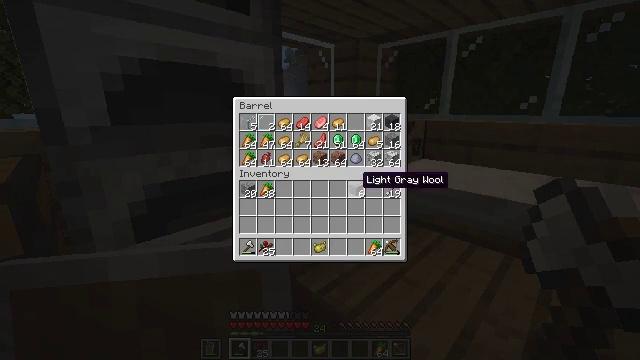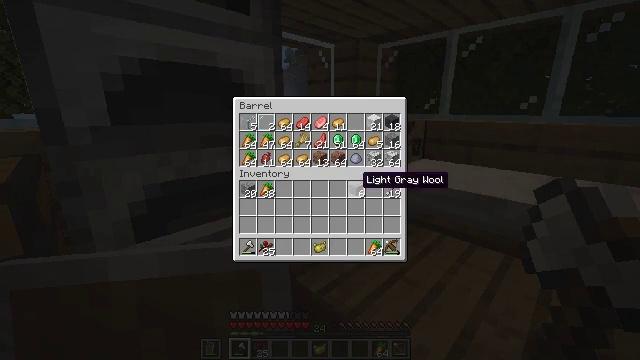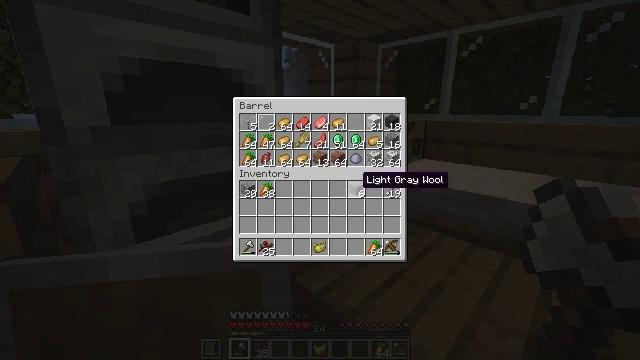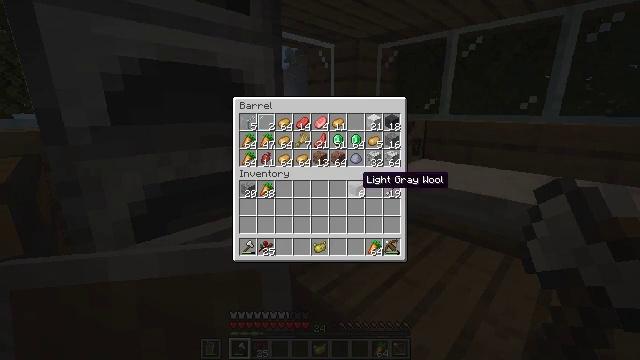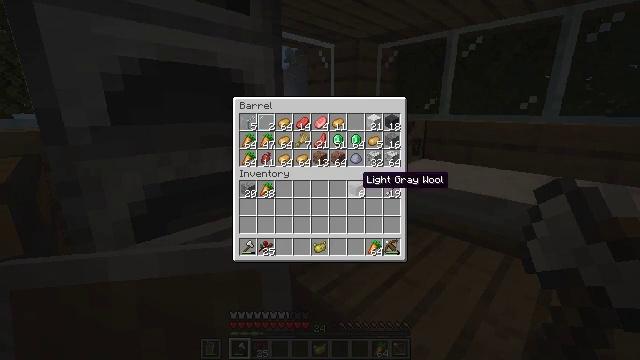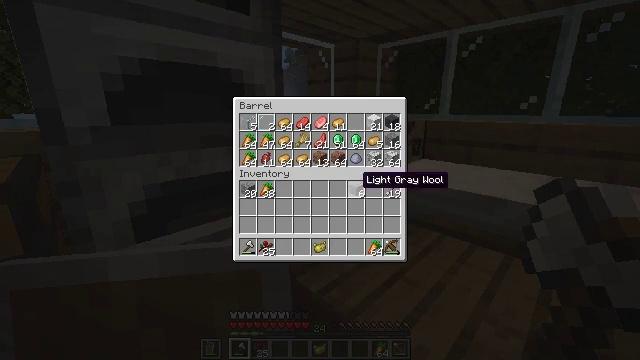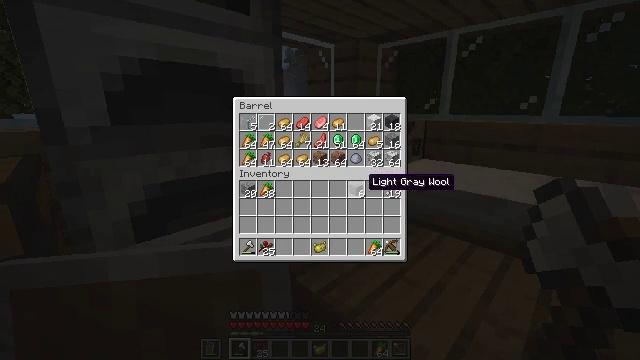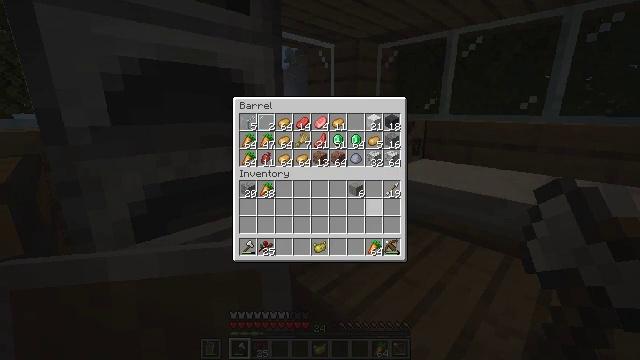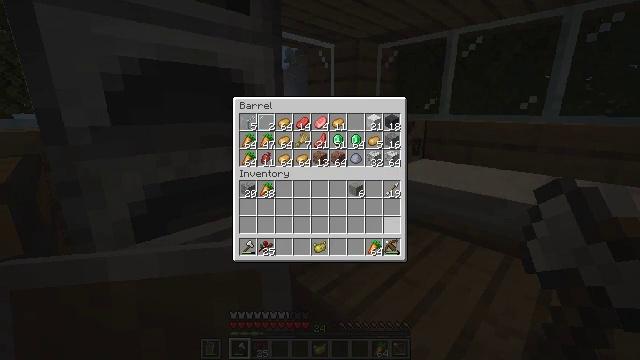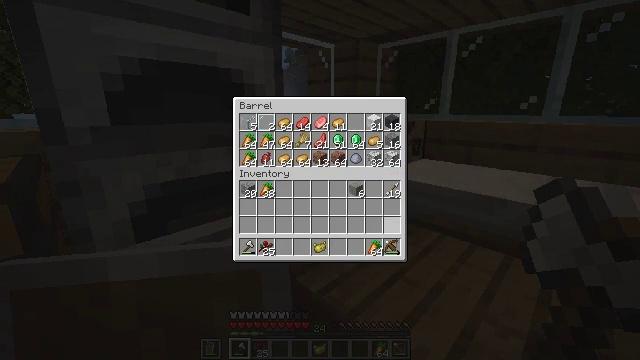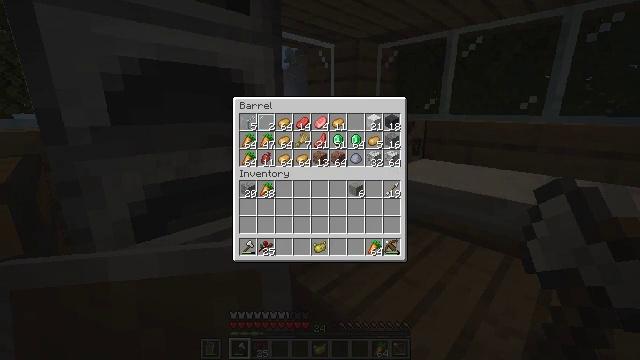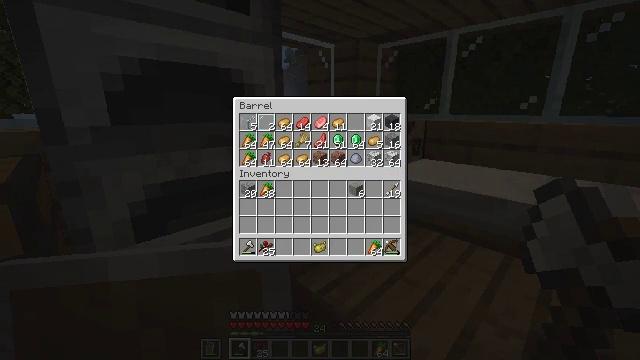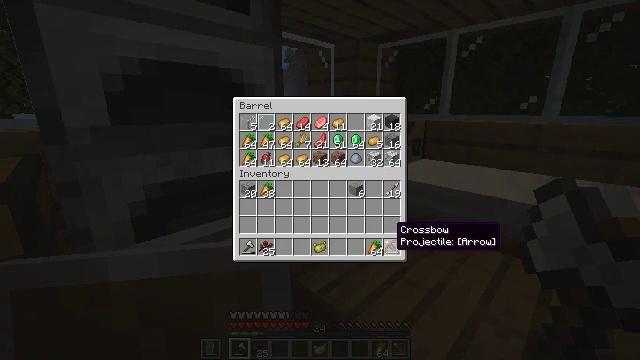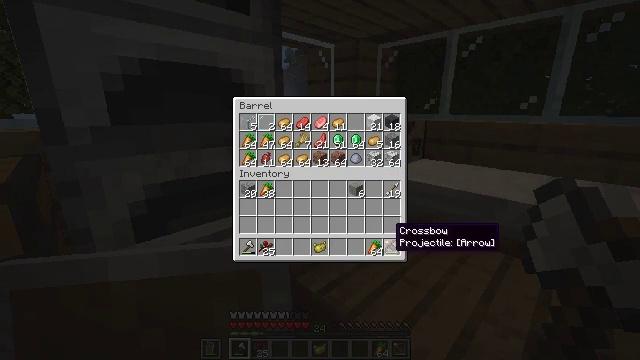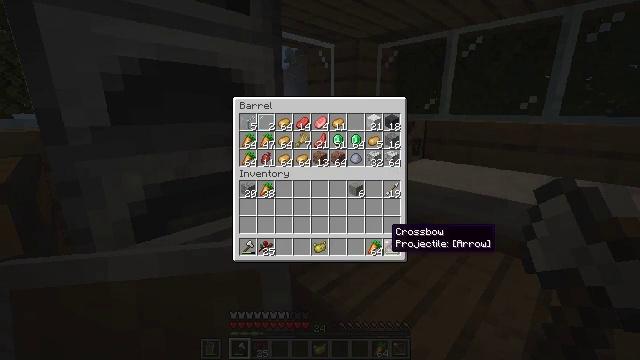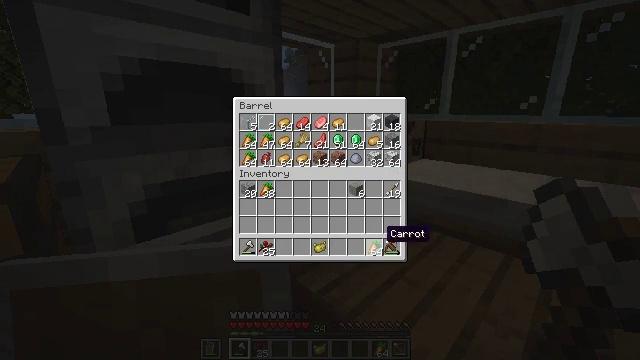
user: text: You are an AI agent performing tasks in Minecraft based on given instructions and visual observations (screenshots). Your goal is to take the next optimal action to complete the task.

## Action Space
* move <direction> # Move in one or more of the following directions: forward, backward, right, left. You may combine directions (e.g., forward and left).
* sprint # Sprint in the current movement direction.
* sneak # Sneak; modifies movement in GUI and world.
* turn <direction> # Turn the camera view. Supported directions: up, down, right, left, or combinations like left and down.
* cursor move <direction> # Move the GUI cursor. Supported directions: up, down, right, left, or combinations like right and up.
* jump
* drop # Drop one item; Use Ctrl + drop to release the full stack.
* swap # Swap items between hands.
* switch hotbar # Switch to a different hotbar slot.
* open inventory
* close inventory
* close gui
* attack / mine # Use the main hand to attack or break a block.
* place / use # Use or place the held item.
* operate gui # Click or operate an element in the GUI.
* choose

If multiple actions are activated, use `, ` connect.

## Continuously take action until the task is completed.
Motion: motion action
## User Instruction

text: Remove a poisonous potato from the inventory.
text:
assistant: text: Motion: no_op
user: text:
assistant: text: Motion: no_op
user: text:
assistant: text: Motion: no_op
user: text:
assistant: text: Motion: no_op
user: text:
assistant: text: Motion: no_op
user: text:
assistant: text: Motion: no_op
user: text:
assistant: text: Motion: cursor move right and down
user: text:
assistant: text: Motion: cursor move right and down
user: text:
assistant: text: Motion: cursor move down
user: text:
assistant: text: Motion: no_op
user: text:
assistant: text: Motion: no_op
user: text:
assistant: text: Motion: no_op
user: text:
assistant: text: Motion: no_op
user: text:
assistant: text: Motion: no_op
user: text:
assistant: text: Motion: no_op
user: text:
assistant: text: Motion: no_op
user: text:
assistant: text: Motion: no_op
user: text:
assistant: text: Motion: operate gui
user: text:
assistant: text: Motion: operate gui
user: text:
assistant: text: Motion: operate gui
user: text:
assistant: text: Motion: cursor move up
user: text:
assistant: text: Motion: cursor move up
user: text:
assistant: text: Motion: cursor move up
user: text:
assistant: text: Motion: cursor move left and up
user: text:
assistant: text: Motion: cursor move left and up
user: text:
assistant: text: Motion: no_op
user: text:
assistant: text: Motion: no_op
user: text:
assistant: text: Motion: no_op
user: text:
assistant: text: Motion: no_op
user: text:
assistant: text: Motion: operate gui